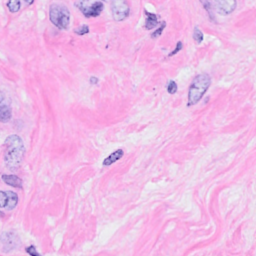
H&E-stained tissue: Breast